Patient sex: F
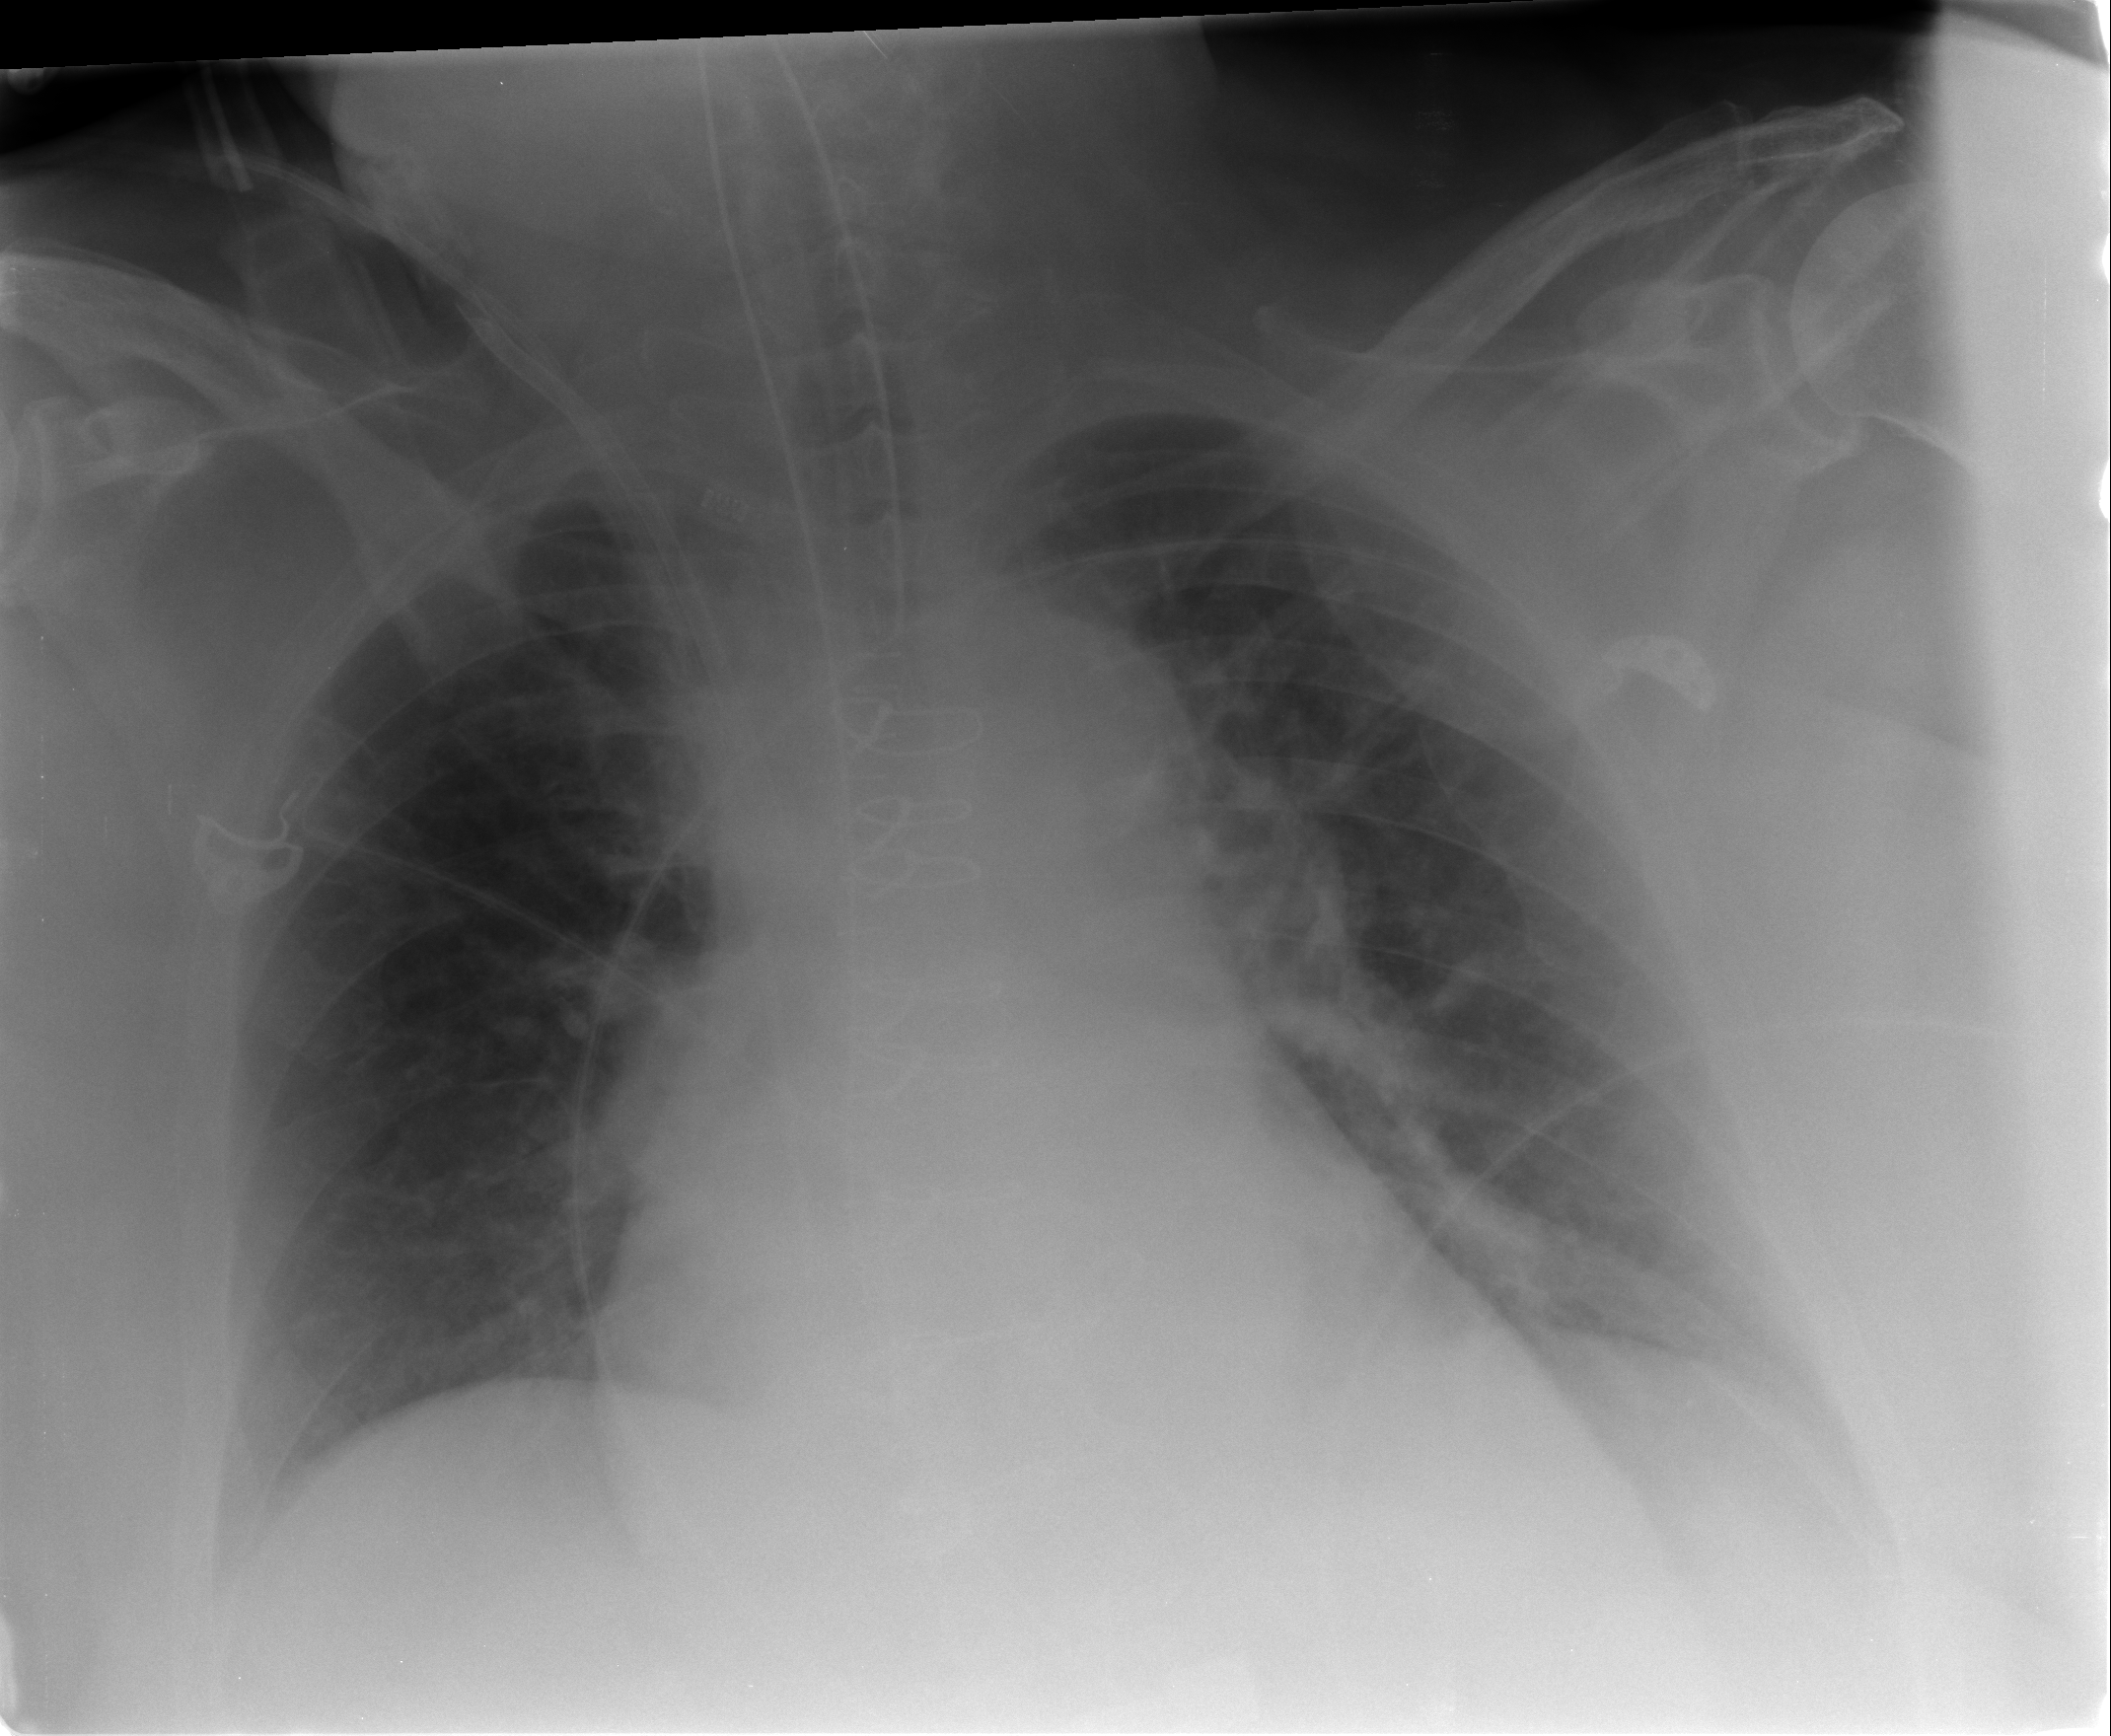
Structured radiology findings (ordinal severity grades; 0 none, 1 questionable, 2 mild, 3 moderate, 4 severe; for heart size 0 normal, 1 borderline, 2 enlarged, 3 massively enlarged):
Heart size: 2
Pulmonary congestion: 1
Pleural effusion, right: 0
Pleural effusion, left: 0
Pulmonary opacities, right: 0
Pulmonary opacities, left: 0
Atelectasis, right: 0
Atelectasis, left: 1